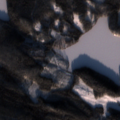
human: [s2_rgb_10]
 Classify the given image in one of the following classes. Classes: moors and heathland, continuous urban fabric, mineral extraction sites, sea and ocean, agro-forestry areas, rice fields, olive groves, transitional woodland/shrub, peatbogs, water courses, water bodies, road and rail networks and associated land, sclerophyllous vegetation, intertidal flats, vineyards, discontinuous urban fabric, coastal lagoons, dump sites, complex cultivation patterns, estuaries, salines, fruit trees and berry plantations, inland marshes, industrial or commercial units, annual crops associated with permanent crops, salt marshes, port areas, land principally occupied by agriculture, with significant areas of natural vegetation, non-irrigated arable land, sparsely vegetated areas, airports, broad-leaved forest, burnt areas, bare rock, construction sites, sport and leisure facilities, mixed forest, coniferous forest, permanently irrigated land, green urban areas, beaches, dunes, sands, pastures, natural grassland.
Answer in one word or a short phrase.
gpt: coniferous forest, mixed forest, water bodies